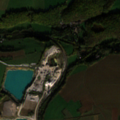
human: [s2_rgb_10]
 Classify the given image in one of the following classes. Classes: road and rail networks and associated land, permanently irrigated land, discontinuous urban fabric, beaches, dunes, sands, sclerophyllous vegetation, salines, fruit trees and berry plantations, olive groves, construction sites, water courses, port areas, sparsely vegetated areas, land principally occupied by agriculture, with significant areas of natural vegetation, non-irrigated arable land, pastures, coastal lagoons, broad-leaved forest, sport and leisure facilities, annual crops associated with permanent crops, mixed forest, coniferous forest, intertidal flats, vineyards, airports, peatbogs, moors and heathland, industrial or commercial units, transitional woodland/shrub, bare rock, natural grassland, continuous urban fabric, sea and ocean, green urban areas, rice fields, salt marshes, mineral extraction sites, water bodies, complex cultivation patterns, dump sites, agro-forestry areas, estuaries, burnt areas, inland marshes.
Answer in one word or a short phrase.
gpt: discontinuous urban fabric, mineral extraction sites, non-irrigated arable land, complex cultivation patterns, land principally occupied by agriculture, with significant areas of natural vegetation, broad-leaved forest